Question: Hi I have a problem with btCompoundShape,
I create shape from 2 cylinders, but when i run my app, it seems to be 3 items in compundshape.
Anyone have an idea why?
I add picture and code:

This little thing bellow shape destroy everything...
This is my code where I add shape :
'''
btRigidBody* Okno::addBolw(float x,float y,float z,float mass)
{
btTransform t; //position and rotation
t.setIdentity();
t.setOrigin(btVector3(x,y,z)); //put it to x,y,z coordinates
btCylinderShape * cylinder1 = new btCylinderShape(btVector3(1,1.7,1));
btCylinderShape * cylinder2 = new btCylinderShape(btVector3(0.5, 1, 0.5));
btCompoundShape * bolw = new btCompoundShape();
bolw->addChildShape(t,cylinder1);
t.setIdentity();
t.setOrigin(btVector3(x,y+2.7,z));
bolw->addChildShape(t, cylinder2);
btVector3 inertia(0,0,0);
btScalar masses[2] = { mass,mass/2};
bolw->calculatePrincipalAxisTransform(masses,t,inertia);
t.setIdentity();
btMotionState* motion=new btDefaultMotionState(t); //set the position (and motion)
btRigidBody::btRigidBodyConstructionInfo info(mass*2,motion,bolw,inertia); //create the constructioninfo, you can create multiple bodies with the same info
btRigidBody* body=new btRigidBody(info); //let's create the body itself
body->setFriction(1);
body->setRestitution(0);
world->addRigidBody(body); //and let the world know about it
bodies.push_back(body); //to be easier to clean, I store them a vector
return body;
}
'''
I don't load graphics model on purpose to see exactly physics shape.
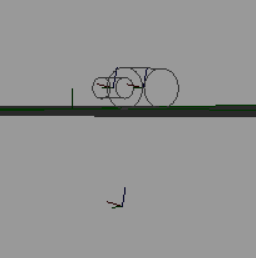
Answer: I get it, you want to know why there is a third set of axis. It's the centre of the compound shape. Try not using x y z in the transforms until you are creating the default motion state.
This way the sub objects positions are relative to the compound and the compounds axis will be near the object. In fact because one of the objects will now be at 0,0,0 I would expect you to not see the third axis. But if you do it will at least be a consistent distance to the others.
'''
btTransform t; //position and rotation
t.setIdentity();
//edit here (1/3):
t.setOrigin(btVector3(0, 0, 0));
btCylinderShape * cylinder1 = new btCylinderShape(btVector3(1,1.7,1));
btCylinderShape * cylinder2 = new btCylinderShape(btVector3(0.5, 1, 0.5));
btCompoundShape * bolw = new btCompoundShape();
bolw->addChildShape(t,cylinder1);
t.setIdentity();
//edit here (2/3):
t.setOrigin(btVector3(0, 2.7, 0));
bolw->addChildShape(t, cylinder2);
btVector3 inertia(0,0,0);
btScalar masses[2] = { mass,mass/2};
bolw->calculatePrincipalAxisTransform(masses,t,inertia);
t.setIdentity();
//edit here (3/3):
t.setOrigin(btVector3(x, y, z)); //put it to x,y,z coordinates
btMotionState* motion=new btDefaultMotionState(t); //set the position (and motion)
btRigidBody::btRigidBodyConstructionInfo info(mass*2,motion,bolw,inertia); //create the constructioninfo, you can create multiple bodies with the same info
btRigidBody* body=new btRigidBody(info); //let's create the body itself
body->setFriction(1);
body->setRestitution(0);
world->addRigidBody(body); //and let the world know about it
bodies.push_back(body); //to be easier to clean, I store them a vector
return body;
'''